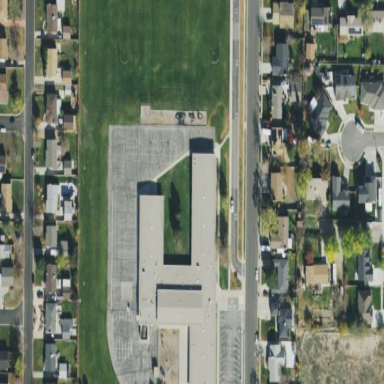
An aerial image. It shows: School.